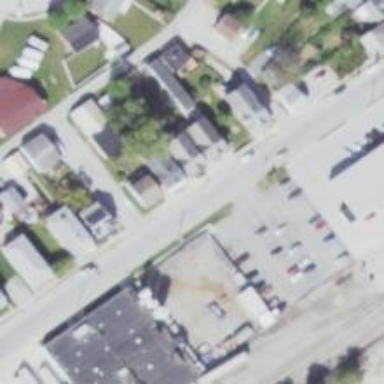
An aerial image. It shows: Alleyway designated as service road.